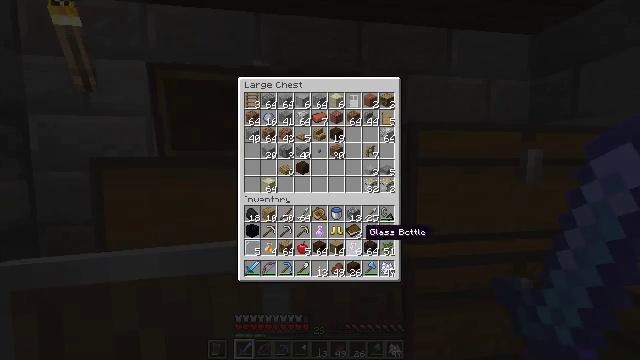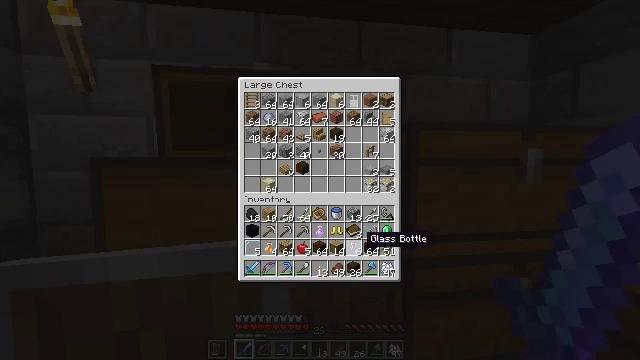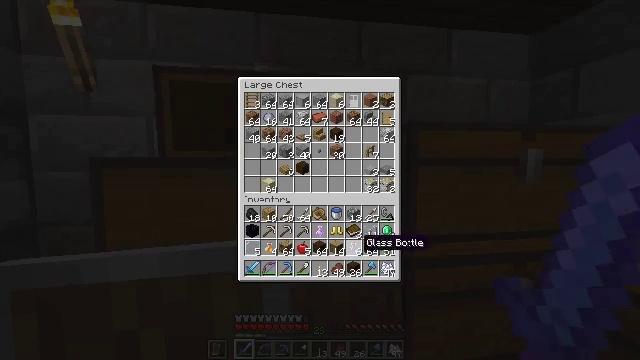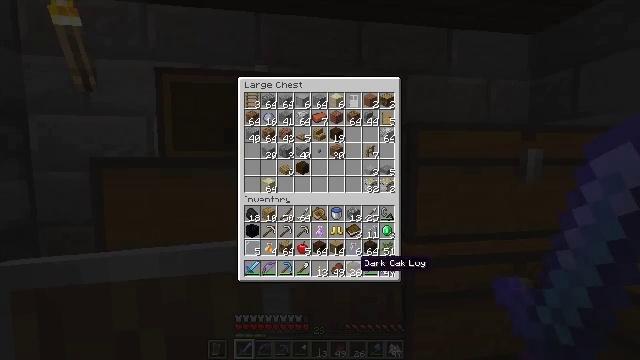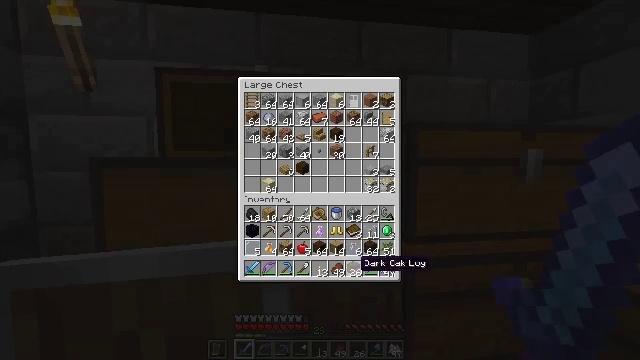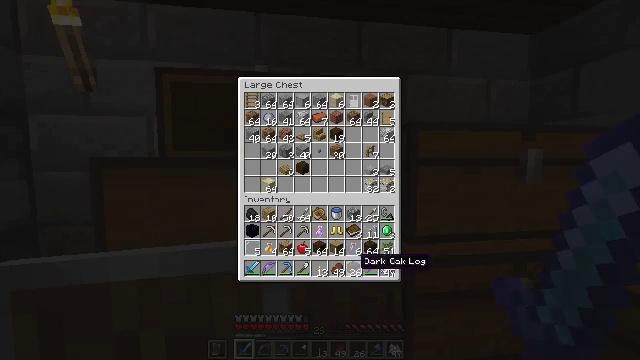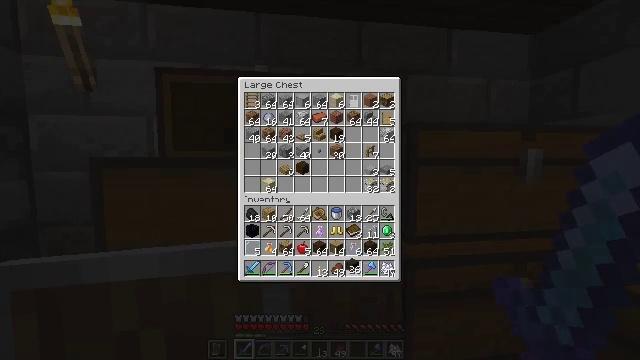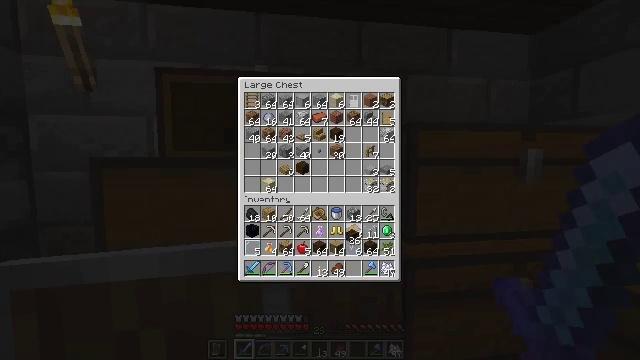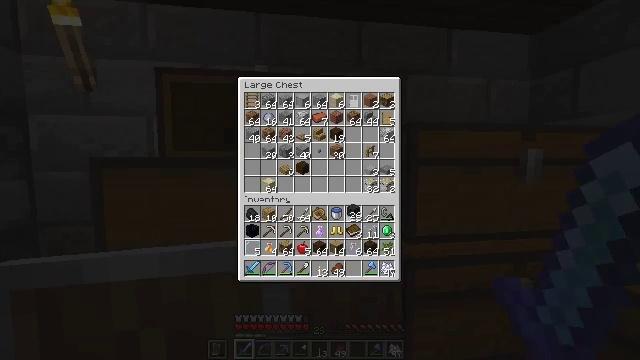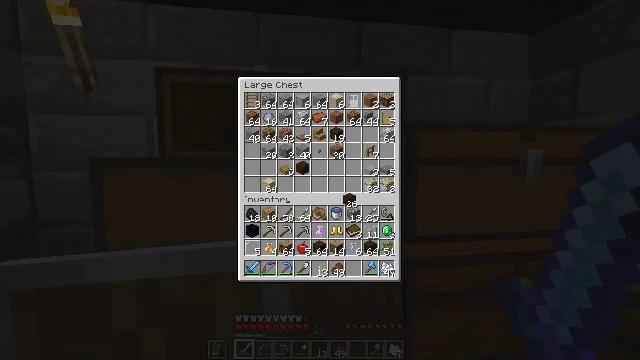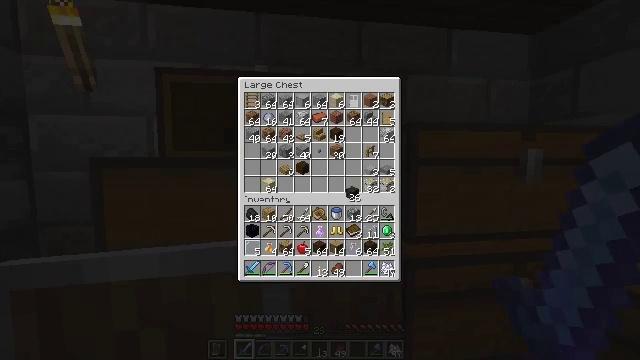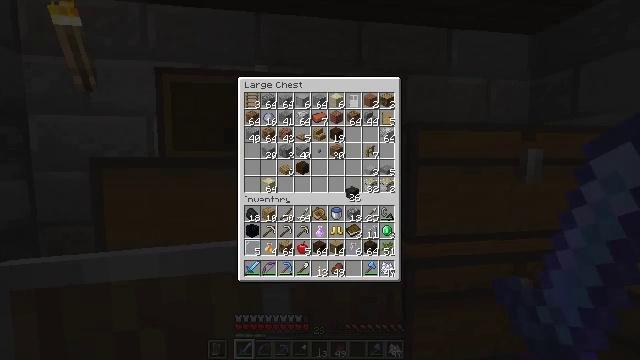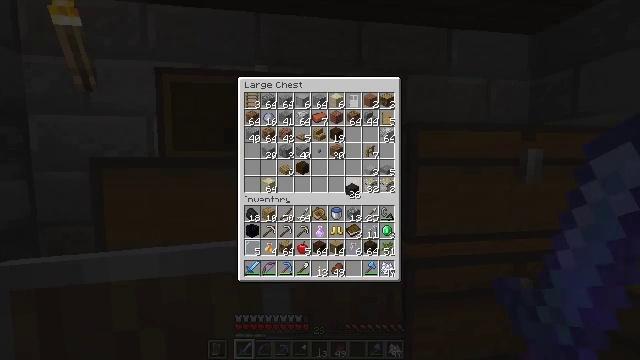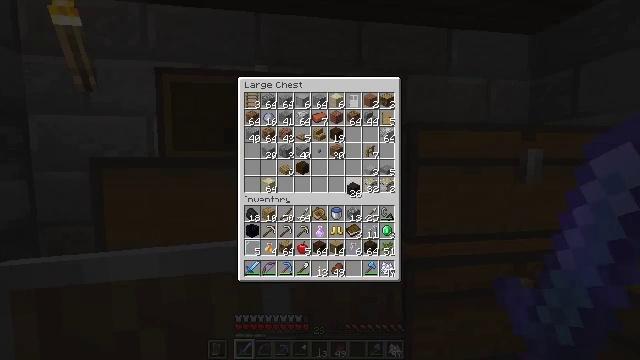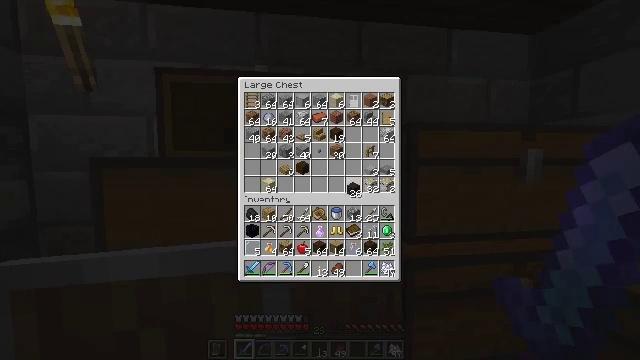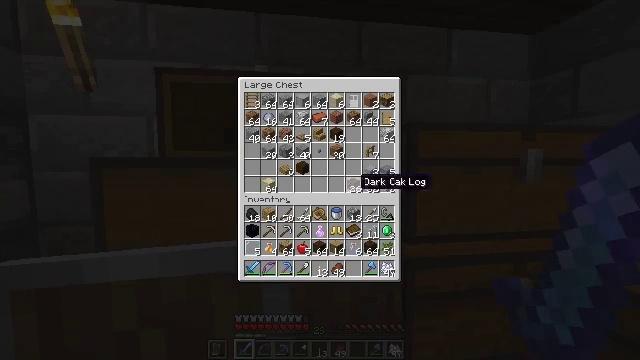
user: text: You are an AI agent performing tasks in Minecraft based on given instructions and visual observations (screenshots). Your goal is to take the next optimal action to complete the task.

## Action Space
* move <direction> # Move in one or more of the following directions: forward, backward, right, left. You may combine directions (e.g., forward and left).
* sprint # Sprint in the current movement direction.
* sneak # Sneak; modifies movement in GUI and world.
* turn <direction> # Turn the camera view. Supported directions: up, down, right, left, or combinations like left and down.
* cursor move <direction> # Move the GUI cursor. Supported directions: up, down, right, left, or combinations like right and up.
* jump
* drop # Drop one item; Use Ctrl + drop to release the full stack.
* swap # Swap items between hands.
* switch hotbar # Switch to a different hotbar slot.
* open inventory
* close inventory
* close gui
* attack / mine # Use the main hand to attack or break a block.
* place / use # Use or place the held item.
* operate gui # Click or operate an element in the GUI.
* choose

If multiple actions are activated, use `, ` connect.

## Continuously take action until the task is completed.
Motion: motion action
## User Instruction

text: craft item air
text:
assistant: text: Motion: sneak
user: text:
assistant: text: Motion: sneak
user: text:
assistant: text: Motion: cursor move down
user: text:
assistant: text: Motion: no_op
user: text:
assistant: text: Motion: no_op
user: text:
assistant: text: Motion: operate gui
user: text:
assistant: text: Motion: cursor move up
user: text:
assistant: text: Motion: cursor move up
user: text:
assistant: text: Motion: cursor move up
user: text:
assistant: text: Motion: cursor move up
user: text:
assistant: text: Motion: no_op
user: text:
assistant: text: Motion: no_op
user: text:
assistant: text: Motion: operate gui
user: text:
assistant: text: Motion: operate gui
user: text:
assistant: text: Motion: no_op
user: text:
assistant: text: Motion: cursor move down
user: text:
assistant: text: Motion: cursor move down
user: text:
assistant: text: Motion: cursor move down
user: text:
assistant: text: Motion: no_op
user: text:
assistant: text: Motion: operate gui
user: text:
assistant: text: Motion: cursor move left and up, operate gui
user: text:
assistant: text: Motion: cursor move left and up
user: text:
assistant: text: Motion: cursor move up
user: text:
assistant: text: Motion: cursor move up
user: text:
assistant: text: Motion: no_op
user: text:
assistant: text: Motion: operate gui
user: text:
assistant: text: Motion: operate gui
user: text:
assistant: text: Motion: no_op
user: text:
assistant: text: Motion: cursor move left and down
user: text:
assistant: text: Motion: cursor move left and down